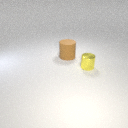
large brown rubber cylinder to the left of small yellow metal cylinder